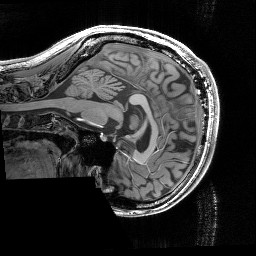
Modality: T1w
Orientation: sagittal
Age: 26
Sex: female
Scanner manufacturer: siemens
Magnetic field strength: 3 T
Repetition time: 2.3 s
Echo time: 0.00344 s